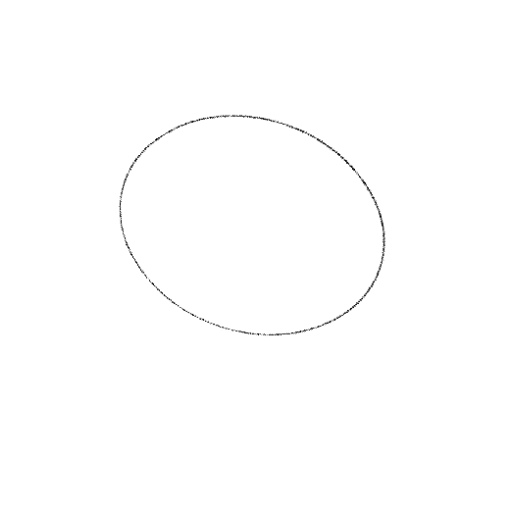
Crossing number: 0